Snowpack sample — Loveland Pass, Silver Plume, Colorado, USA (12/14/25, 10:50 AM MST)
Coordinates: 39.664, -105.882
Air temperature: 36 °F
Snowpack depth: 67 cm
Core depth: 10 cm
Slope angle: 6°, slope face: 326°
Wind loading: low
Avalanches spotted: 0
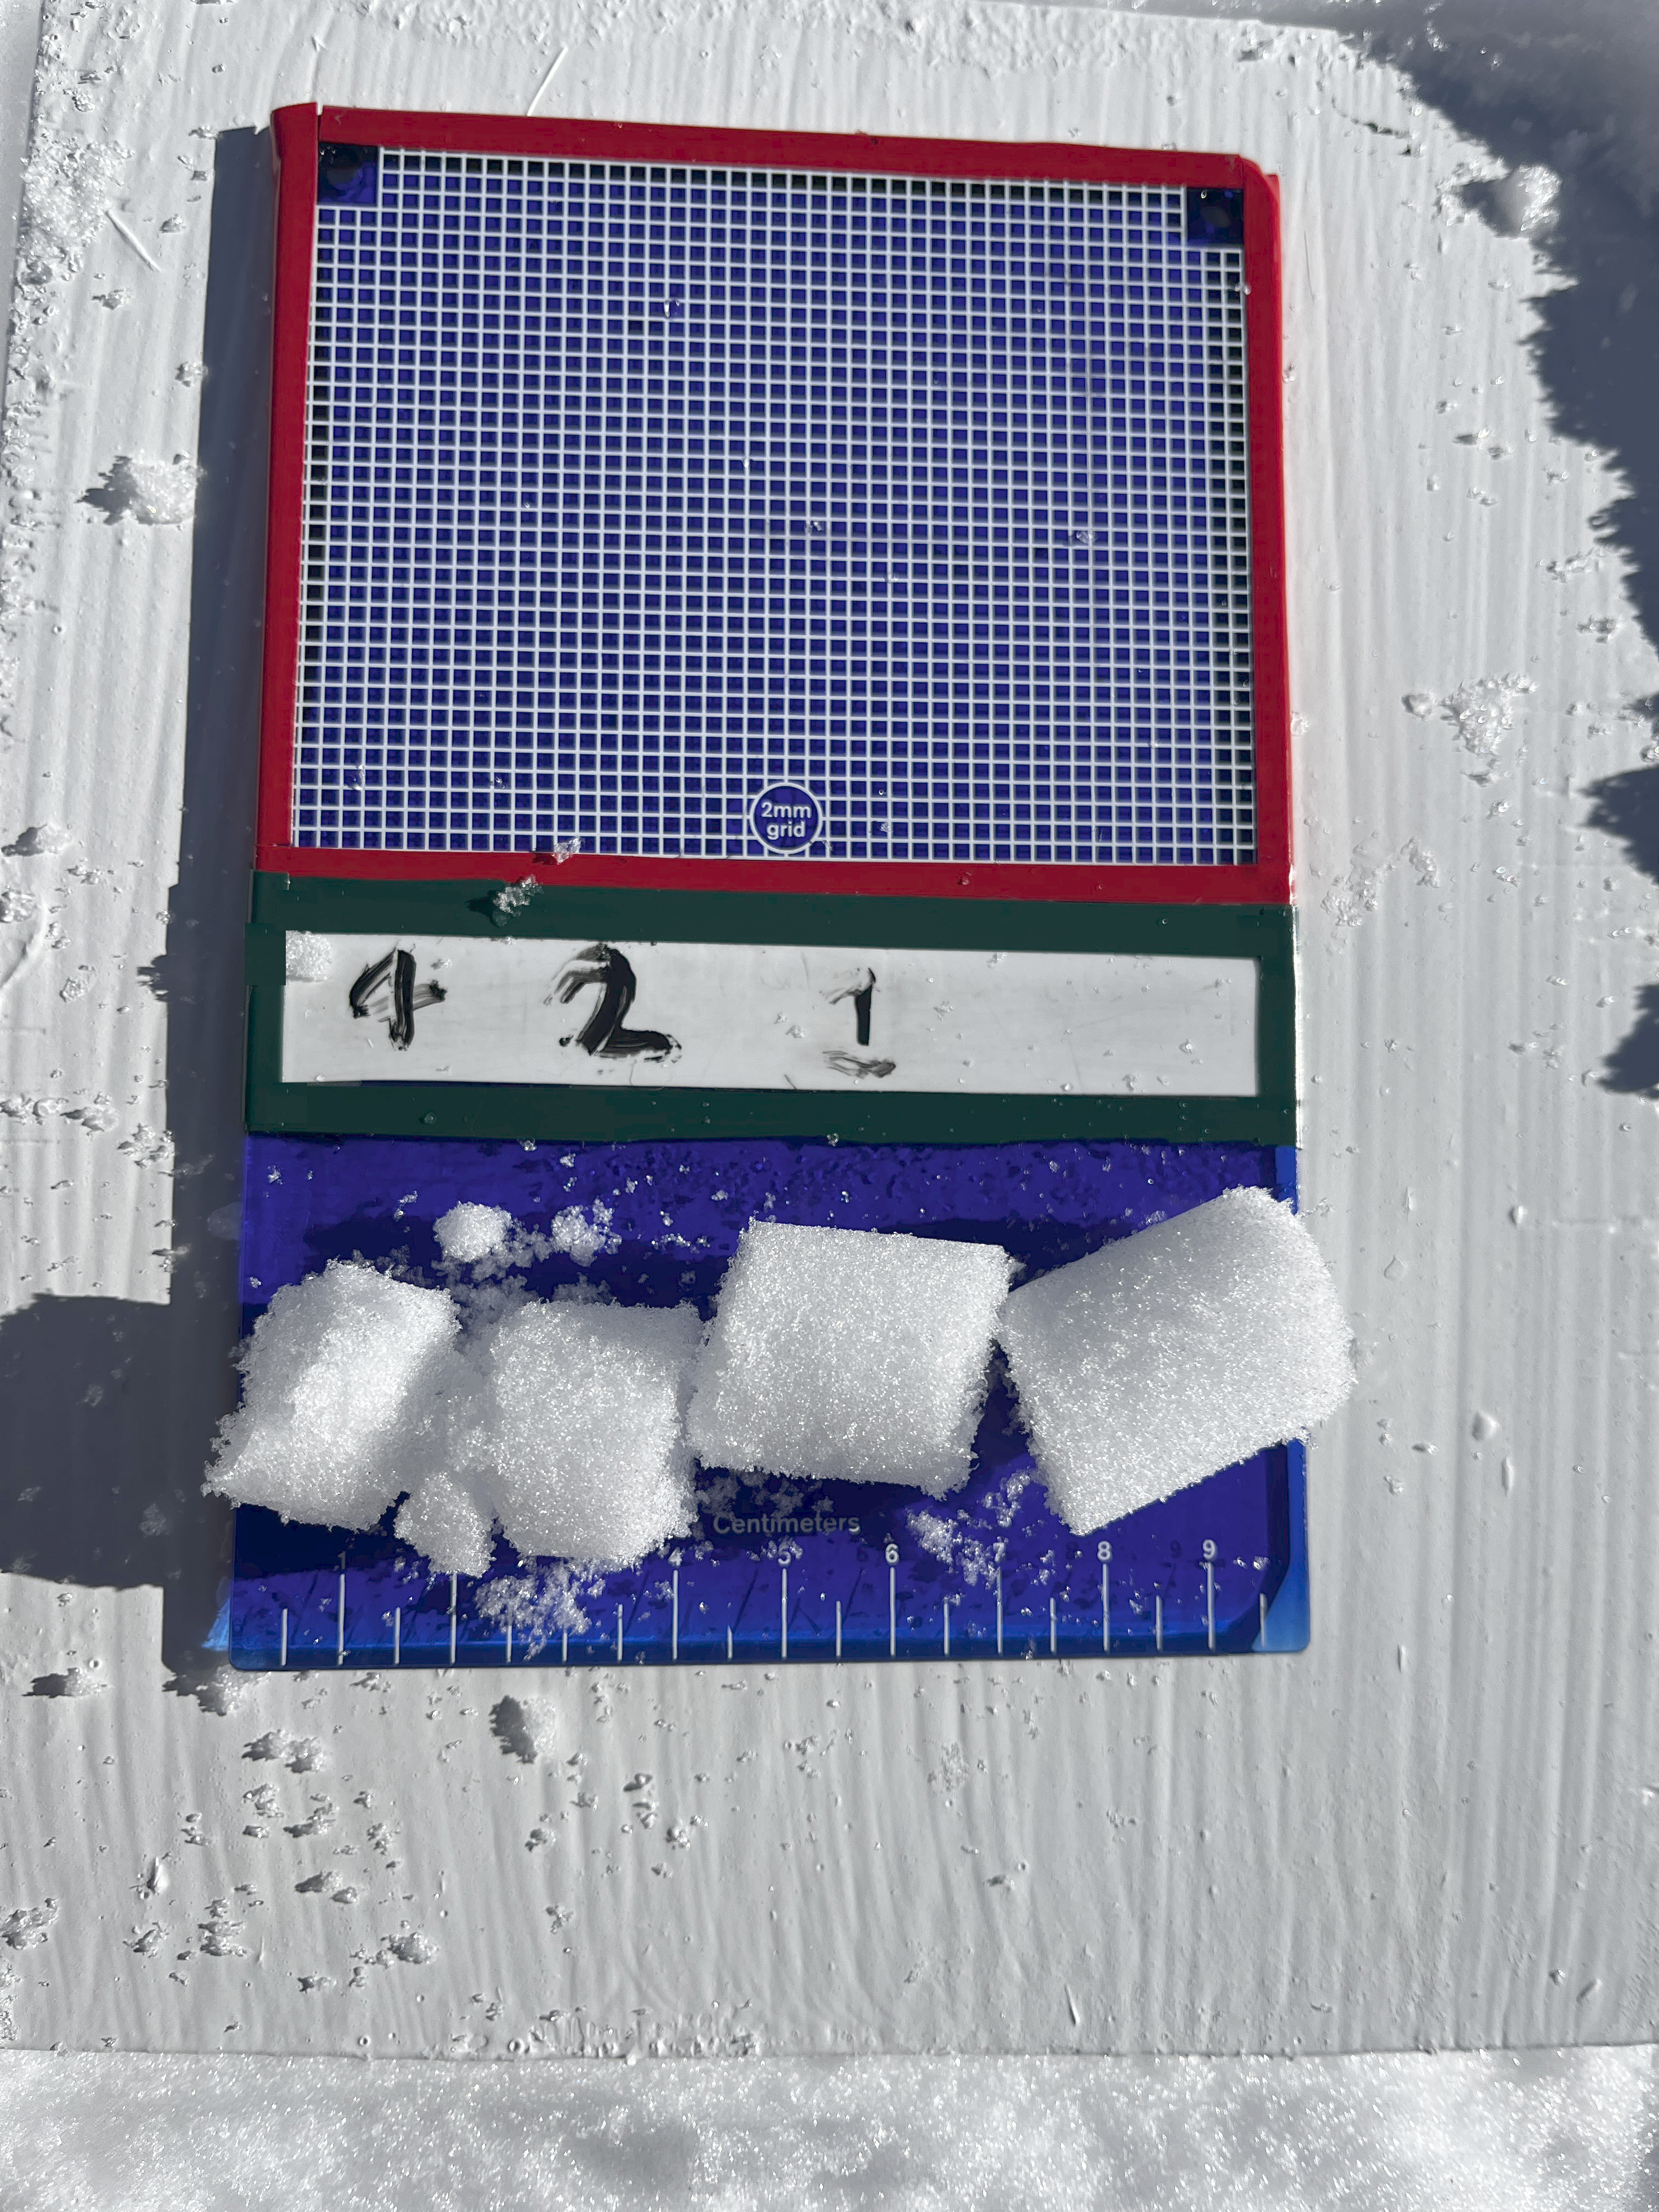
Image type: crystal_card
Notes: No avalanches spotted, very late start to the season with minimal snowpack